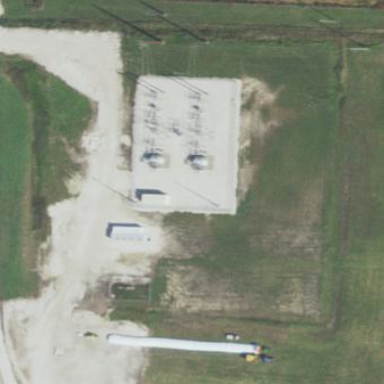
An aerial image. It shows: Outdoor industrial substation.